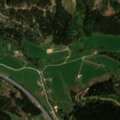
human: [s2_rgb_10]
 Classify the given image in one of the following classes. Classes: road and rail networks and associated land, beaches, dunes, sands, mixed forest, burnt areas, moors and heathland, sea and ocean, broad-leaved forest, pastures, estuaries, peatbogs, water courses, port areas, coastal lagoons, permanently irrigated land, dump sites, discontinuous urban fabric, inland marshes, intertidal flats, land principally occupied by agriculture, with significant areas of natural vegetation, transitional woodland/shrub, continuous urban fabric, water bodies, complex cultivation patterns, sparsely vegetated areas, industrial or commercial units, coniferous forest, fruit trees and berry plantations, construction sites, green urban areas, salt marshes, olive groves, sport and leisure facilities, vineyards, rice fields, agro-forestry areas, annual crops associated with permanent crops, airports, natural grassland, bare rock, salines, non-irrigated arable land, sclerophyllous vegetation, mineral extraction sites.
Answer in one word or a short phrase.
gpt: pastures, coniferous forest, mixed forest